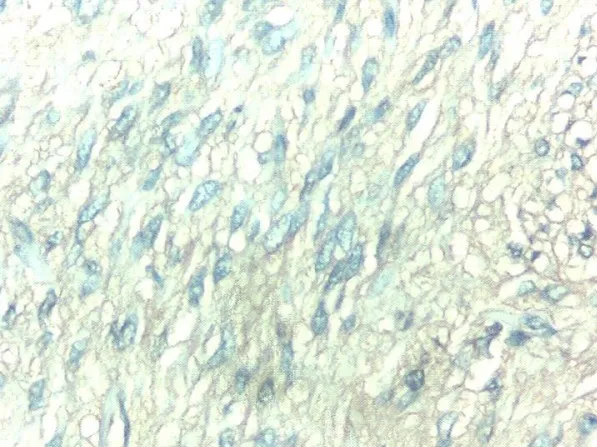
Photomicrograph of biopsy specimen with immunohistochemical staining for CD117.
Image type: pathology (immunostaining)